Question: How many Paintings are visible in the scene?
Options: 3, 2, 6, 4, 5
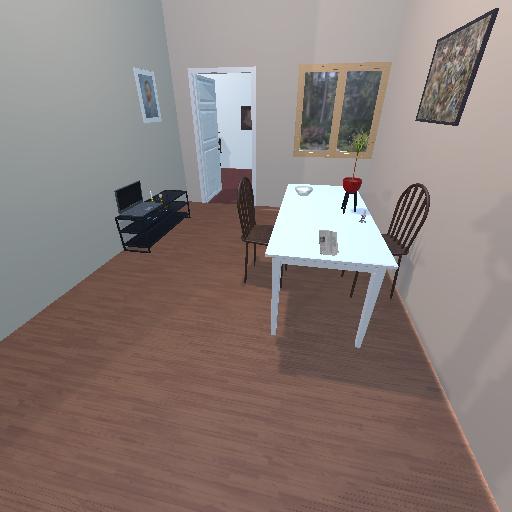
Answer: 3